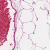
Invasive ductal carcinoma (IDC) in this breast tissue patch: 0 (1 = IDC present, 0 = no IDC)